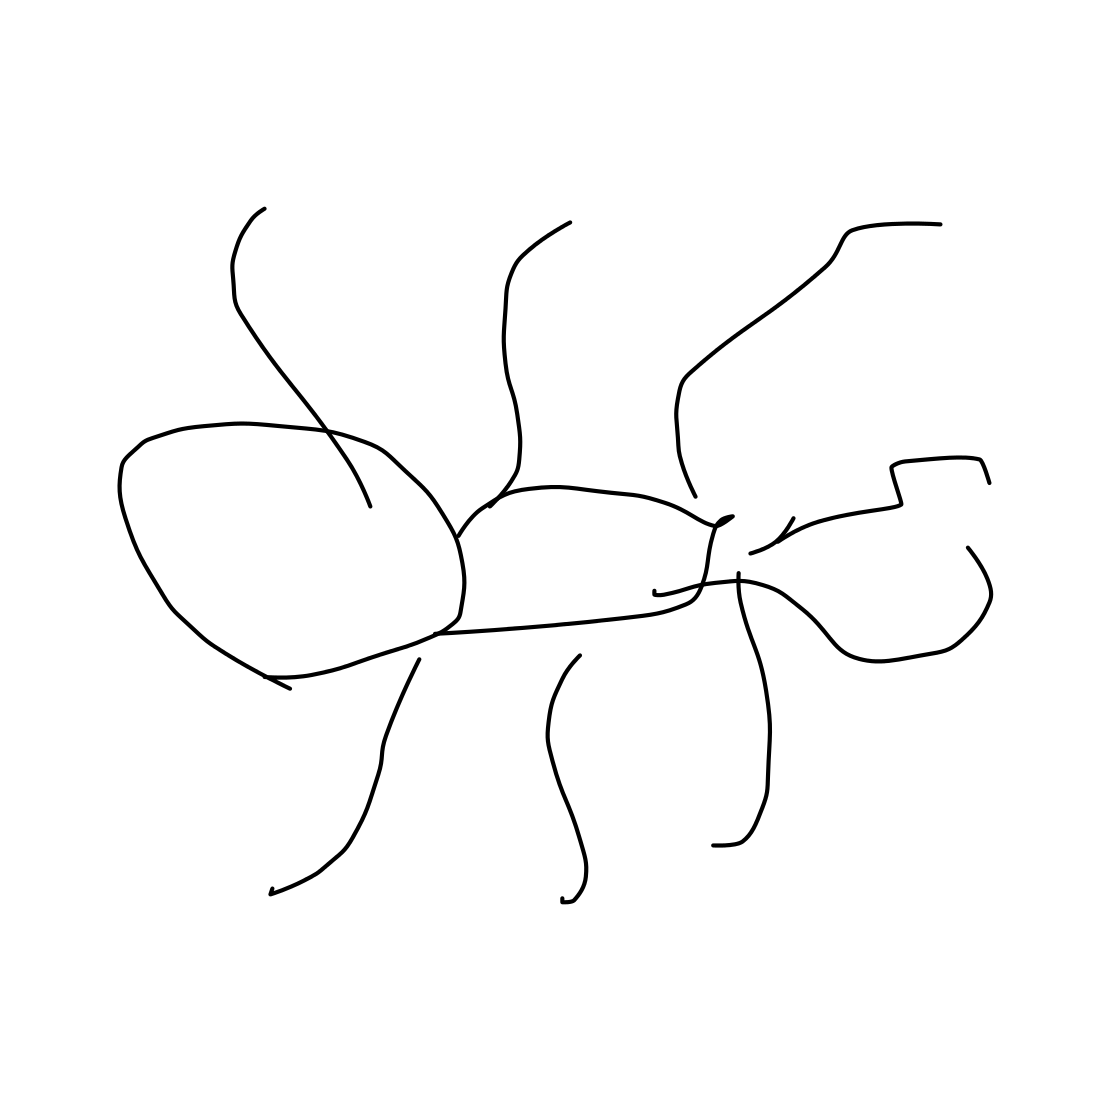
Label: spider